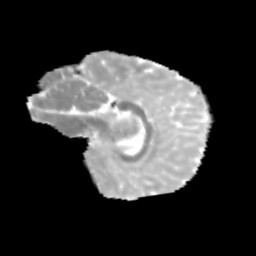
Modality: MD
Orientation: sagittal
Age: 13
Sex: female
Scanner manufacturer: siemens
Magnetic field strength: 3 T
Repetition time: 3.8 s
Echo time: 0.07 s